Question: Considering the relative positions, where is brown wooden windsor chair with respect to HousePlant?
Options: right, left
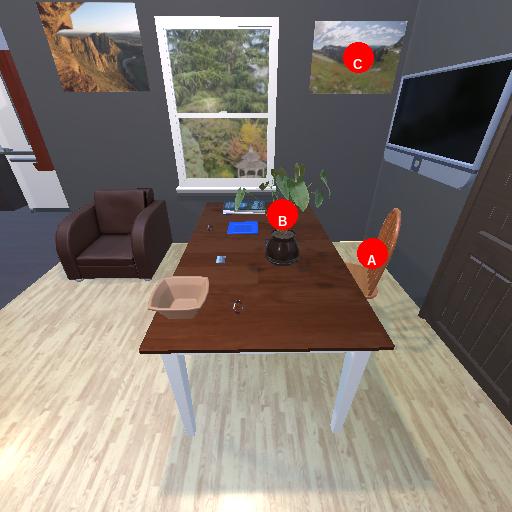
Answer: right